【题型】选择题　【知识点】函数　【难度】easy
如图所示，在平面直角坐标系$xOy$中，反比例函数$y=\dfrac{k}{x}(x>0)$的图象经过$\text{Rt}\triangle ABC$的顶点$A$,$B$,$\angle ACB=90^\circ$,$AC \parallel x$轴，延长$CA$交$y$轴于点$D$．若$AC=2$,$BC=3$,$DA=1$，则$k$的值是（ ）\\

\noindent A.$1$ \quad B.$\dfrac{3}{2}$ \quad C.$3$ \quad D.$\dfrac{9}{2}$
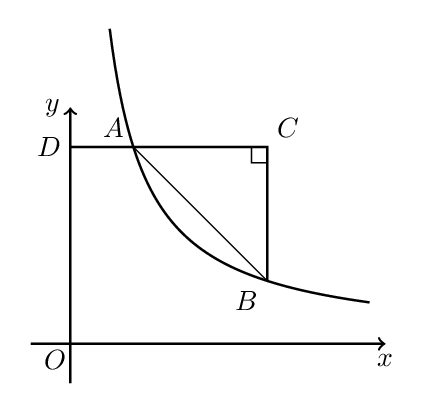
【解答】
\noindent 【答案】D\\
\noindent 【分析】设点$A(1,a)$，用含$a$的代数式表示出点$B$坐标，将$A$、$B$代入$y=\dfrac{k}{x}$，即可求解，本题考查了求反比例函数解析式，解题的关键是：表示出$A$、$B$的坐标.\\
\noindent 【详解】解：$\because AC=2$,$BC=3$,$DA=1$，\\
\noindent 设点$A(1,a)$，则$B(3,a-3)$，代入$y=\dfrac{k}{x}$，得：
\[
\begin{cases}
a = \dfrac{k}{1} \\
a-3 = \dfrac{k}{3}
\end{cases}
\]
\noindent 解得：
\[
\begin{cases}
a = \dfrac{9}{2} \\
k = \dfrac{9}{2}
\end{cases}
\]
\noindent 故选：D.